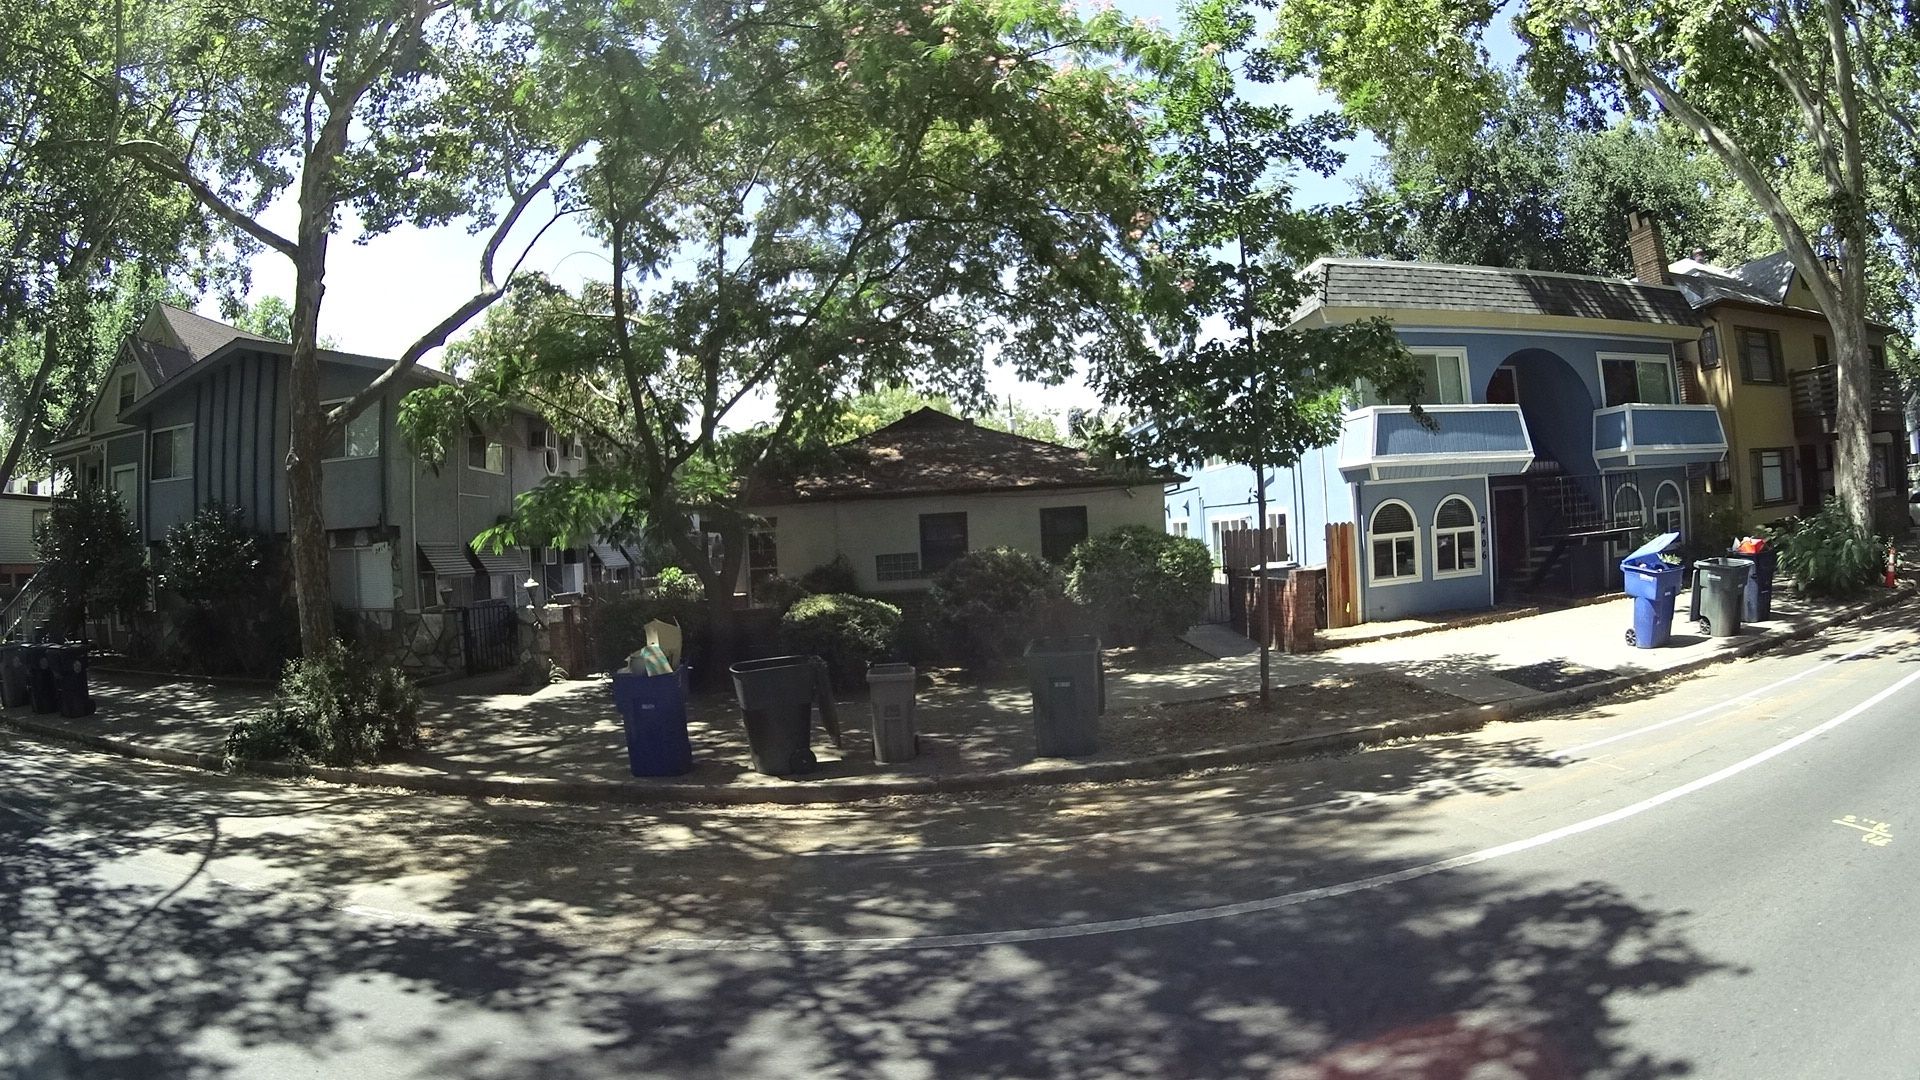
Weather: clear
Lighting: day
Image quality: good
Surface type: walking surface
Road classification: residential
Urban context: urban centre
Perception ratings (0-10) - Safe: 6.97, Lively: 8.29, Beautiful: 9.5, Boring: 1.96, Depressing: 4.82, Wealthy: 8.75